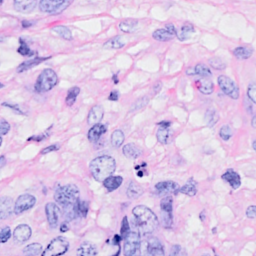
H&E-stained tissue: Breast